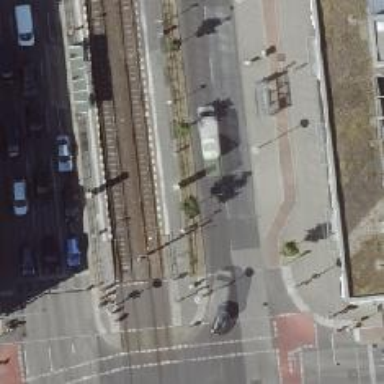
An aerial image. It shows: Platform for public transport with shelter. This railway platform is for trams.